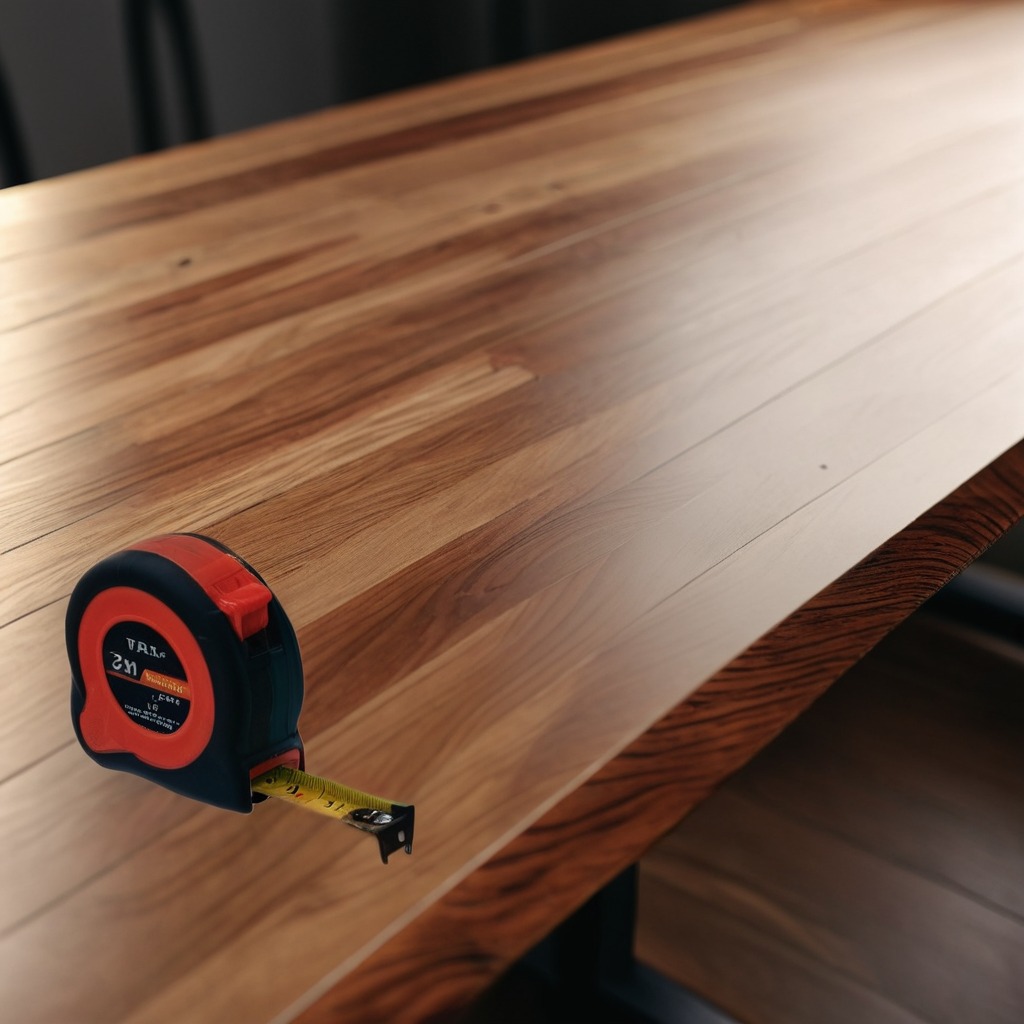
A measuring tape is lying on the wooden table.